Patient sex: M
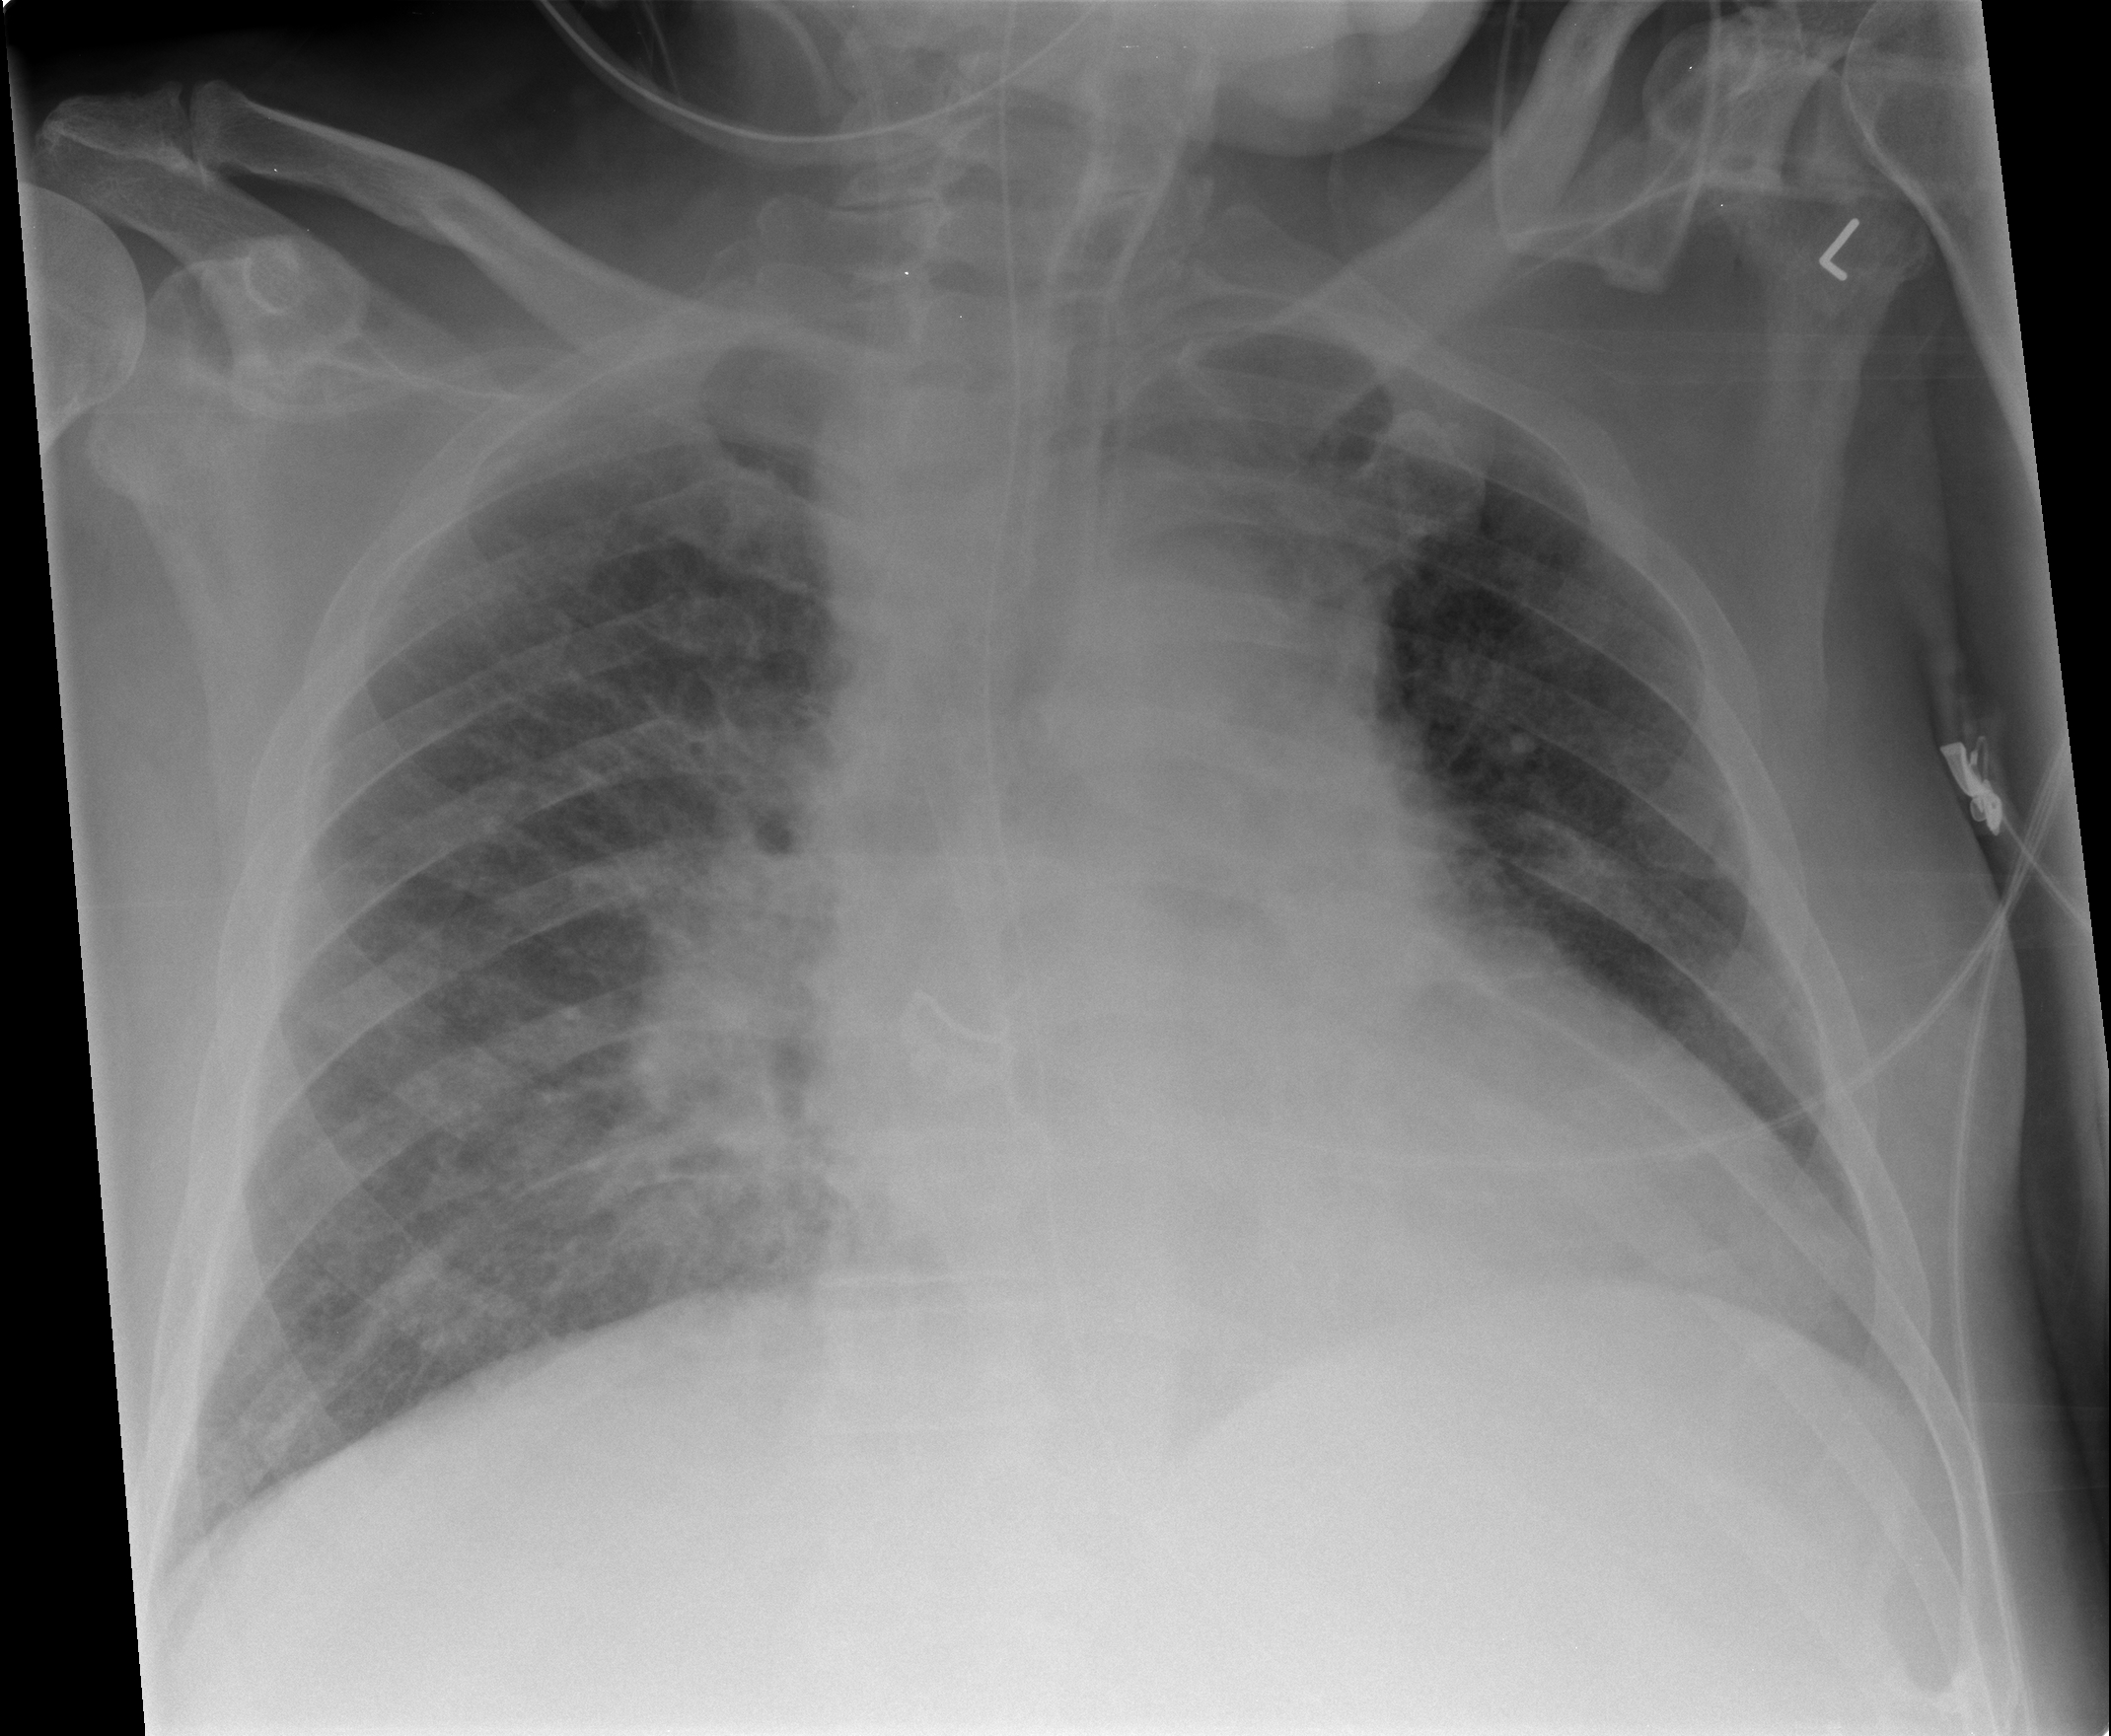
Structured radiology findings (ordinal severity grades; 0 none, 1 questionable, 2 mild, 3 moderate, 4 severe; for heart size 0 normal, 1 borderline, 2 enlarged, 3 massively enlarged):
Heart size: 2
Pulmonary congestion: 3
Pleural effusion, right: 0
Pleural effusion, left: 0
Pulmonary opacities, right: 2
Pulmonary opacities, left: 2
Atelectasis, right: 2
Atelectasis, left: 2